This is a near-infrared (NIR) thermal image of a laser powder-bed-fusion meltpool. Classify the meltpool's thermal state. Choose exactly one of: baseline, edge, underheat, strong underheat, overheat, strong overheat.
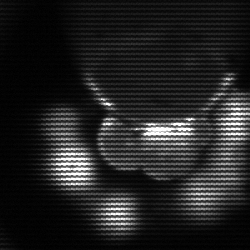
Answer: edge